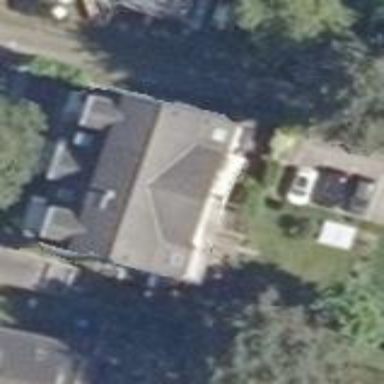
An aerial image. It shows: Simple and straightforward house.